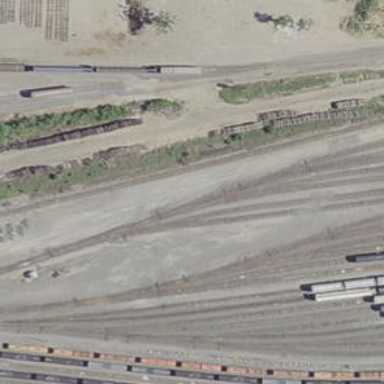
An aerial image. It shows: Railway yard.